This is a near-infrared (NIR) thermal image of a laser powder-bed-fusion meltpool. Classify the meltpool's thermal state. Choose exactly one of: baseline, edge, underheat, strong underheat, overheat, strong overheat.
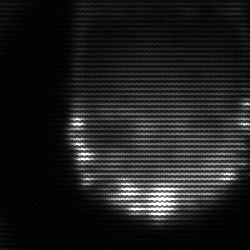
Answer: edge